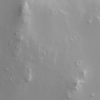
Label: not_dusty